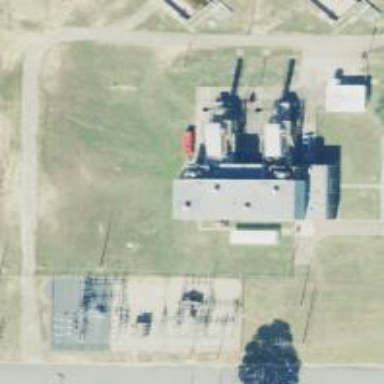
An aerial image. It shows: Steam turbine generator powered by gas.